An envelope spectrum derived from a bearing vibration measurement is shown; the reference markers locate BPFO, BPFI, BSF and FTF for this bearing geometry and shaft speed. Classify the bearing condition as one of: normal, inner_race, outer_race, ball.
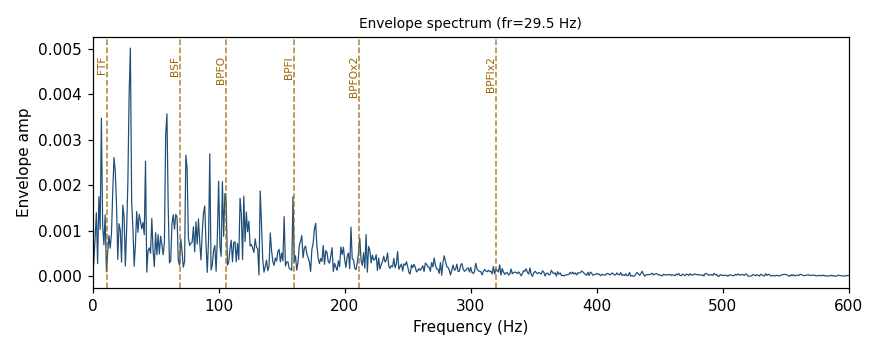
Answer: outer_race